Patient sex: M
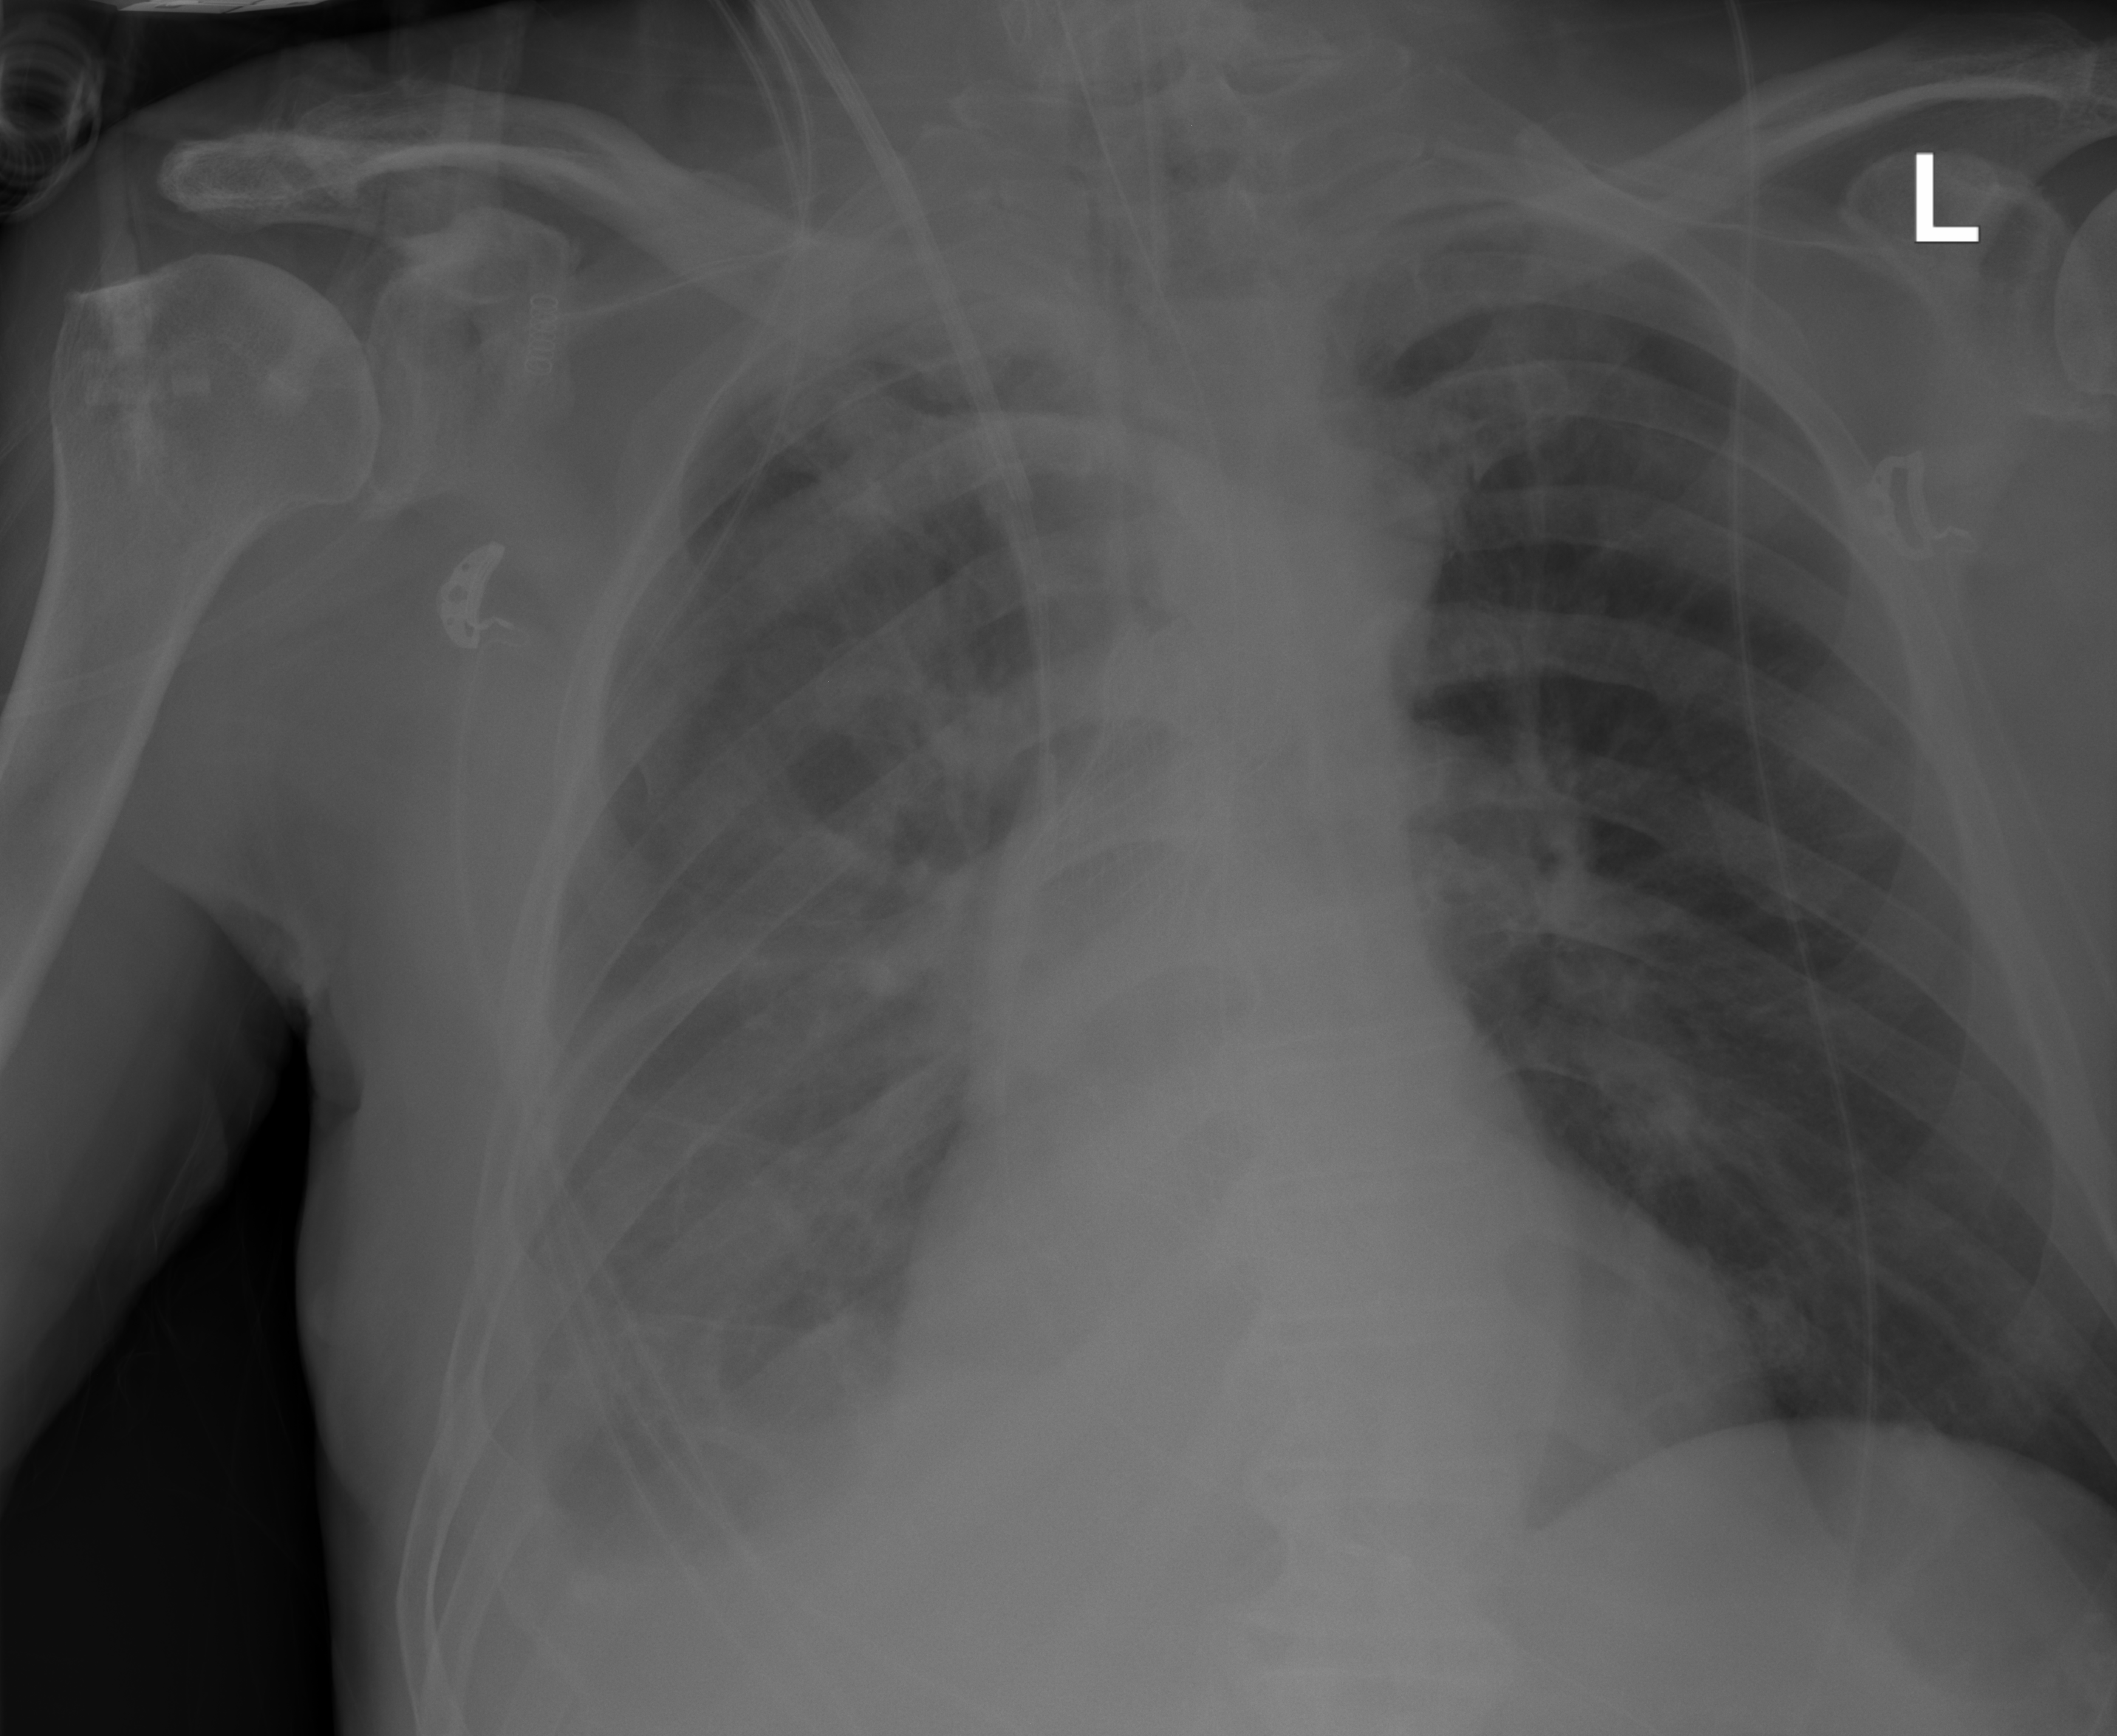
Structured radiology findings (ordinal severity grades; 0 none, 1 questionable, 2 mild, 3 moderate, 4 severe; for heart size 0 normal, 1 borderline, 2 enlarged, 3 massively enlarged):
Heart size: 0
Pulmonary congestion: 1
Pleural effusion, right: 2
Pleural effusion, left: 0
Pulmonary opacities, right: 2
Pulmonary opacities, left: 0
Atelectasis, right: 2
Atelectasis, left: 0